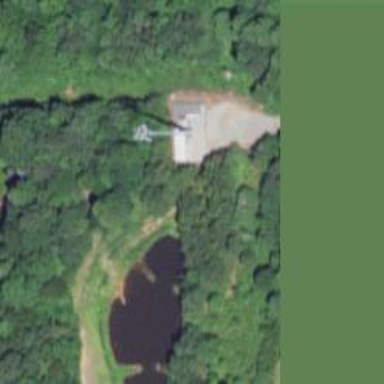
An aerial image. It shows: Man-made mast used for communication purposes.